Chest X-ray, PA view. Patient: 59 years old, sex M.
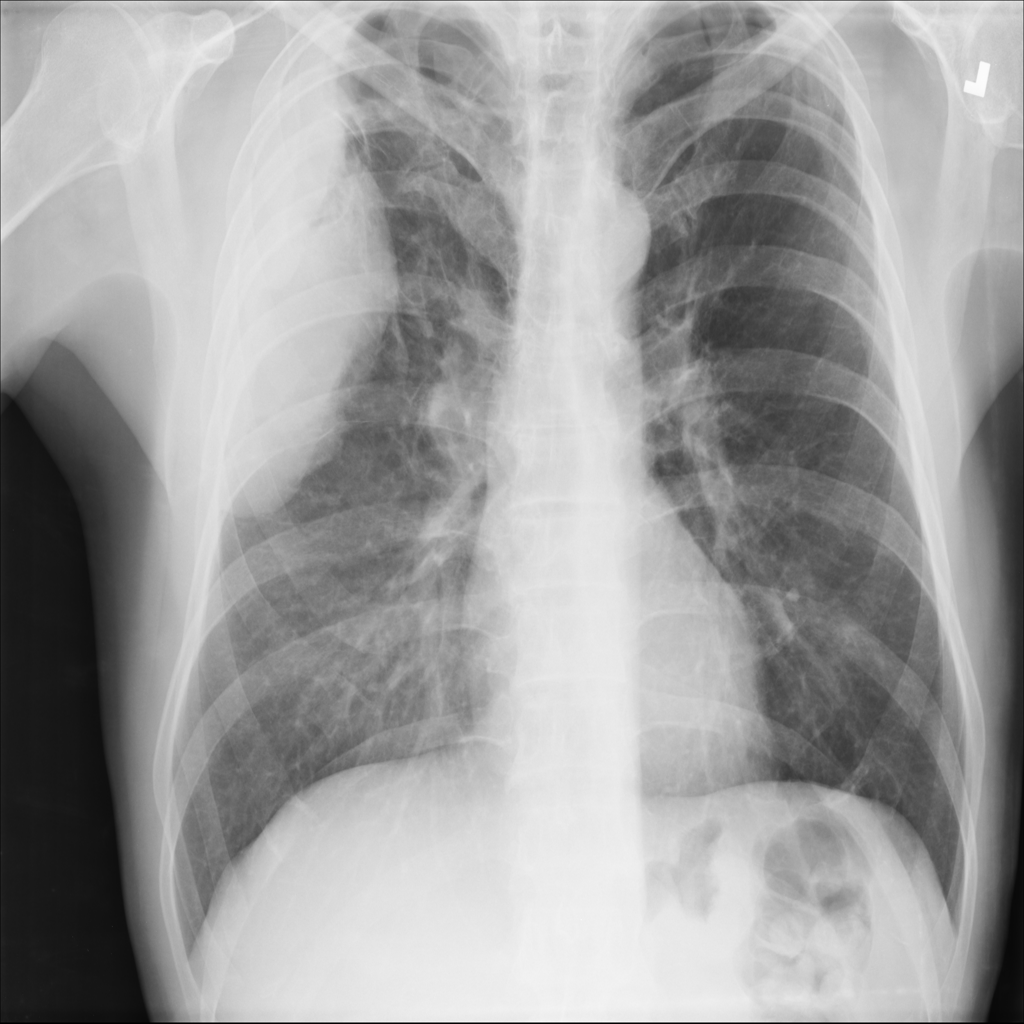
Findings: Mass